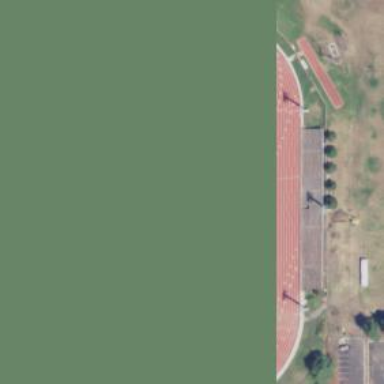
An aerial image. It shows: American football pitch with artificial turf.